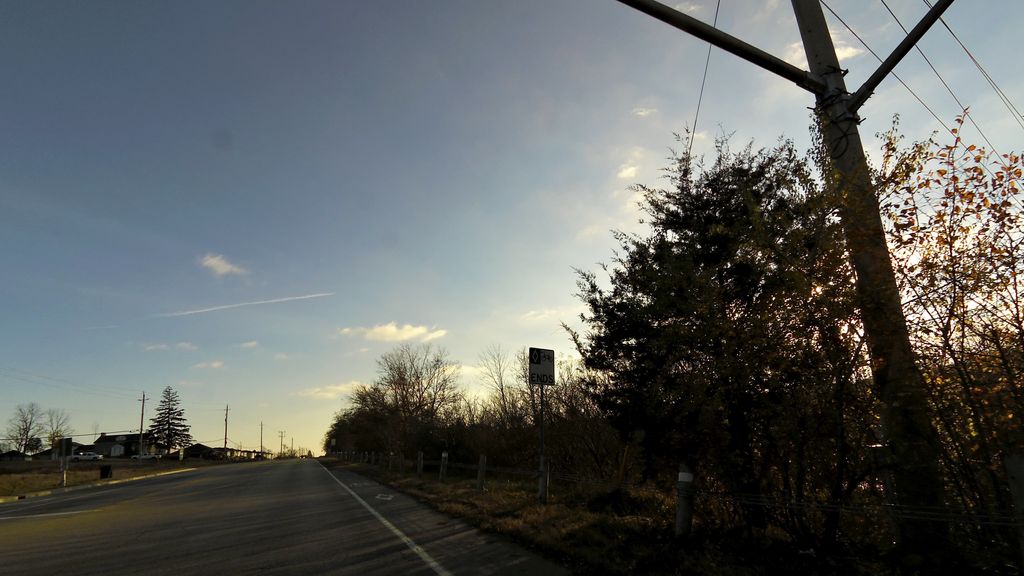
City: kitchener-waterloo